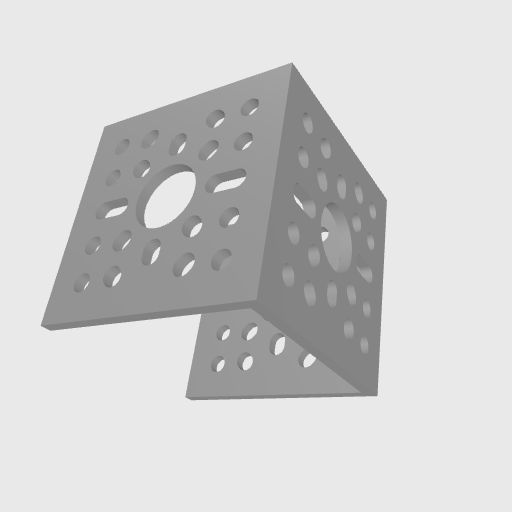
Part: UChannel1H